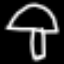
Label: mushroom